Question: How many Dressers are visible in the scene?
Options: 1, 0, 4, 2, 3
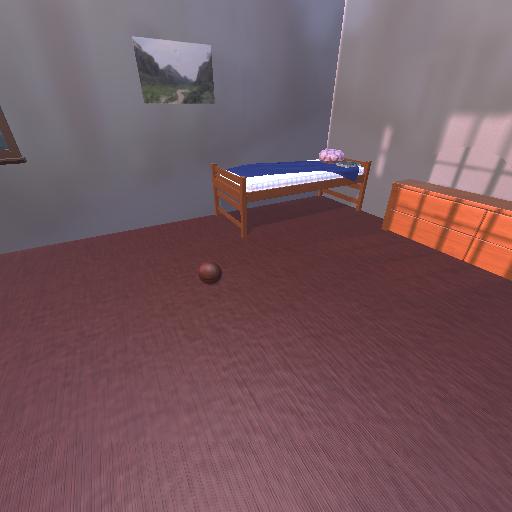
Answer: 1